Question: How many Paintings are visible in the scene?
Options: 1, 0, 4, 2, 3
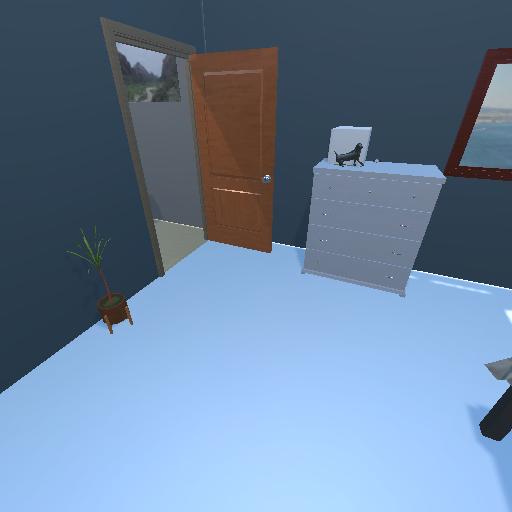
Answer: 1